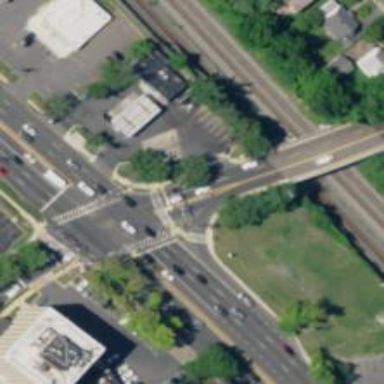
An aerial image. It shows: Marked crossing with pedestrian island.